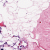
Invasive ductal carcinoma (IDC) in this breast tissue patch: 0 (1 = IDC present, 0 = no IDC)